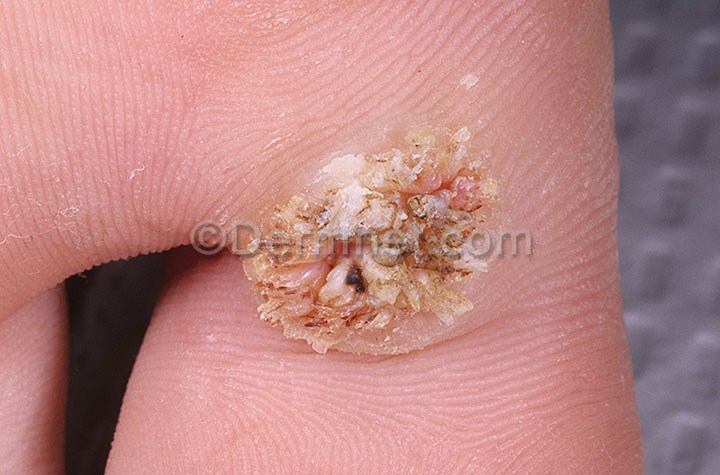
Disease: Warts Molluscum and other Viral Infections